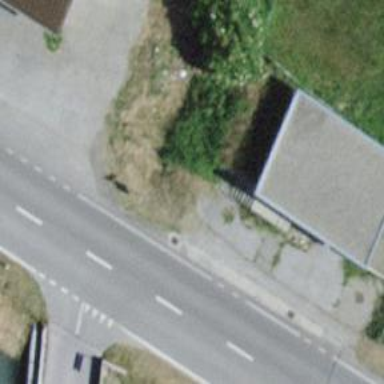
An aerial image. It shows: Bus stop with platform for public transport.